Question: What is the reading of this measurement?
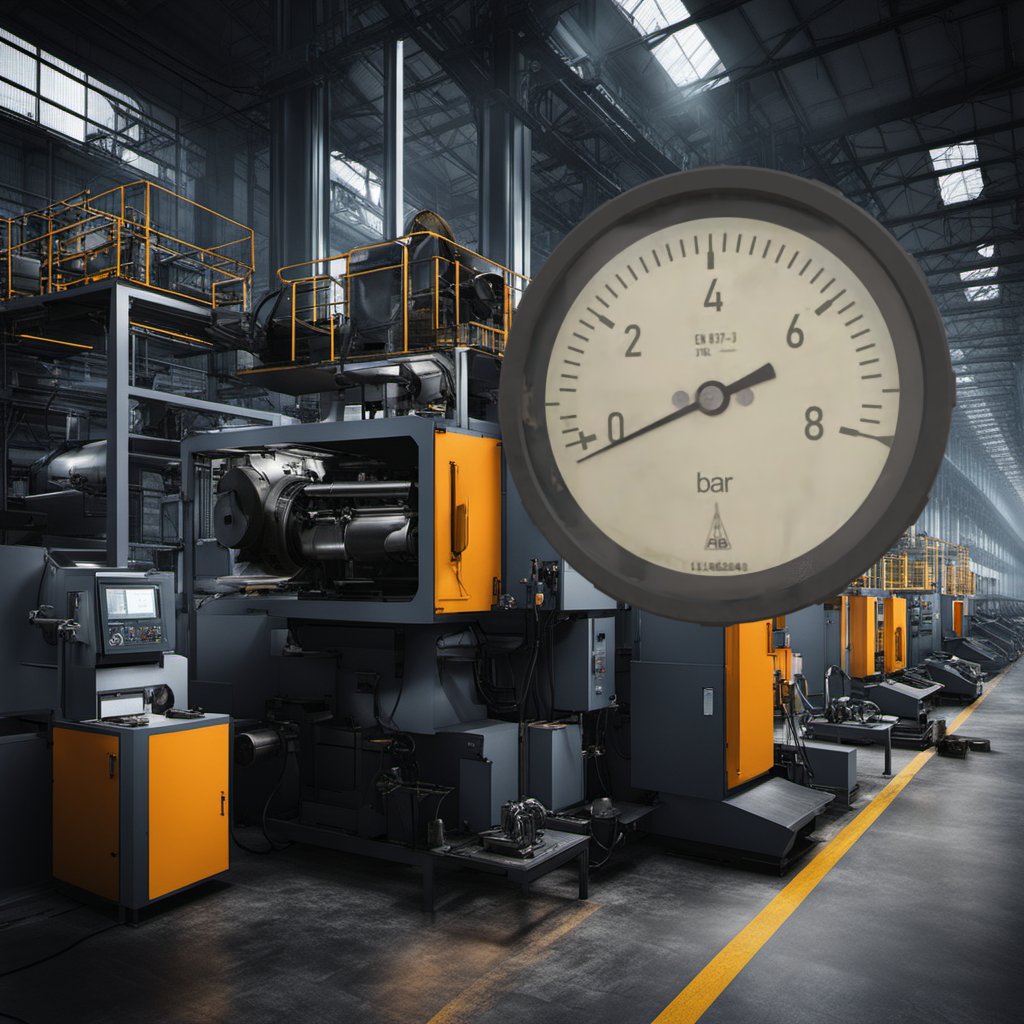
Answer: The result is -0.2
Question: What is the reading range of the measurement in the image?
Answer: The range is from 0 to 8
Question: What is the minimum and maximum reading range of the measurement in the image?
Answer: The minimum value is 0 and the maximum value is 8